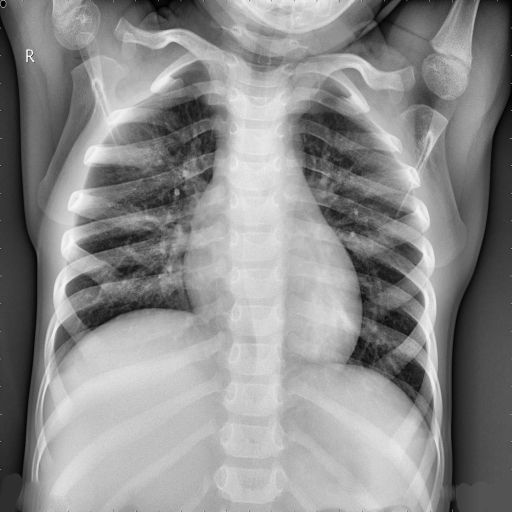
Finding: NORMAL